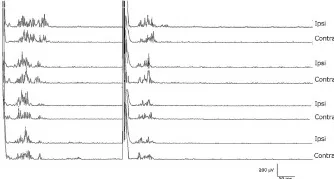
300 ms.
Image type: electrography (ekg)